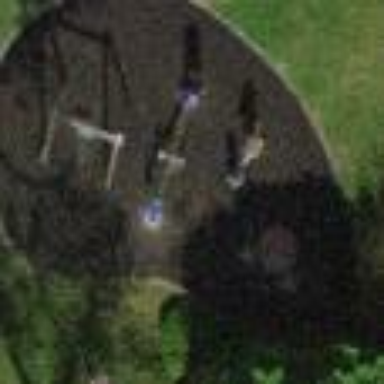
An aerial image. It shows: Playground area for leisure land.